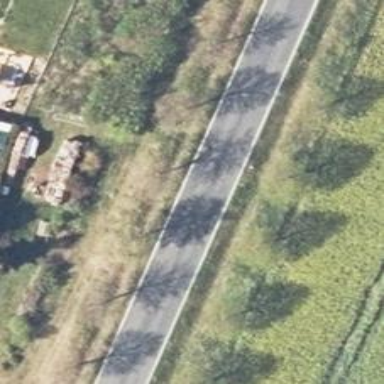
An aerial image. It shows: Secondary road.